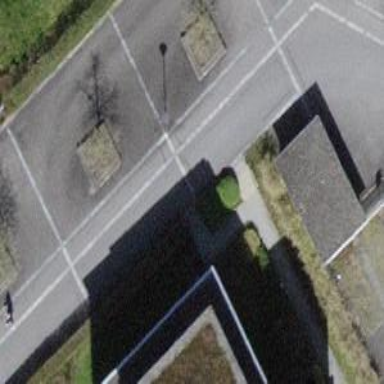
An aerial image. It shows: Kerb barrier.